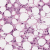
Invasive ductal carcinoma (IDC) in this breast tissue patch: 0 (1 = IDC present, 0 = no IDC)